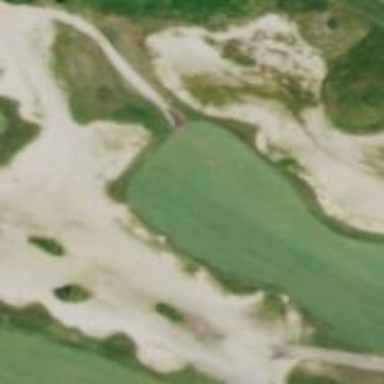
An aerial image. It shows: Sandy area is golf bunker.